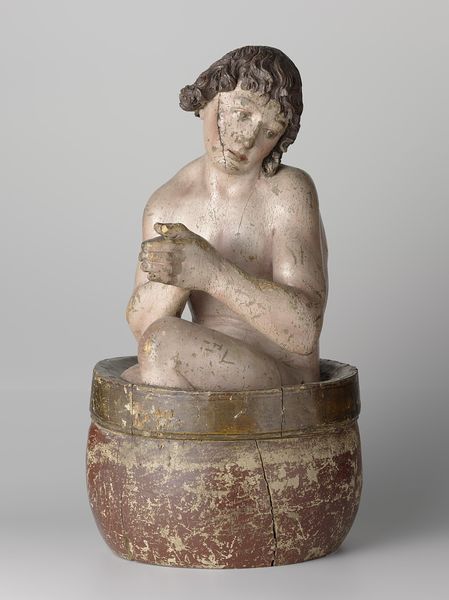
Titel: Vitus in de kokende olie
Standort: Amsterdam
Institution: Rijksmuseum
Schlagwörter: nackt, baden, badende, sitzen, holz, jung, arme, mensch, hände, figur, haare, sitzend, krug, skulptur, beine, risse, knie, bad, dose, schnitzerei, jüngling, bottich, geschnitzt, beschädigungen, geneigter kopf, geneigte kopfhaltung